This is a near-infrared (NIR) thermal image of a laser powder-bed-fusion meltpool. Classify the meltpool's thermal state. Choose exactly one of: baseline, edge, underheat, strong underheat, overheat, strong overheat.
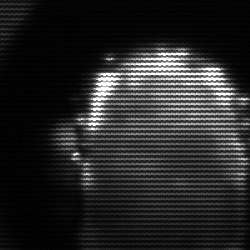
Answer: baseline